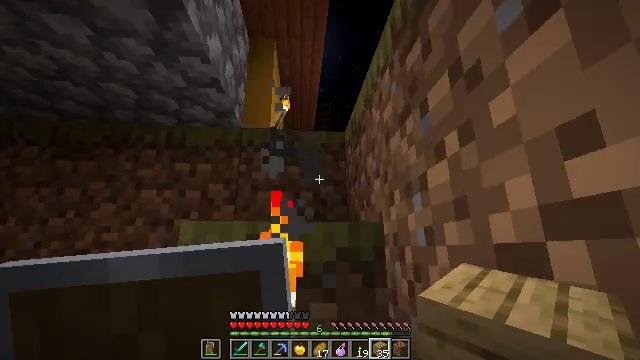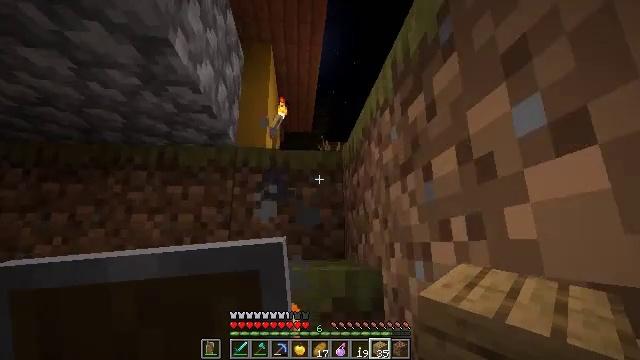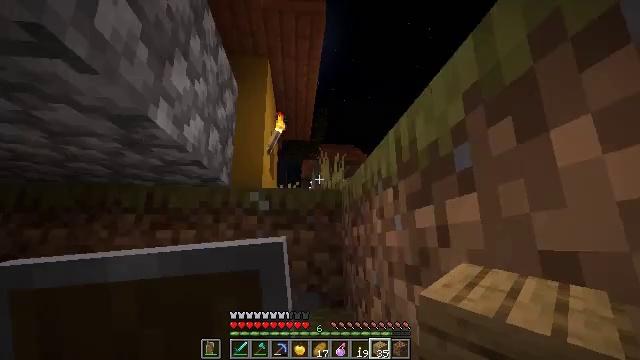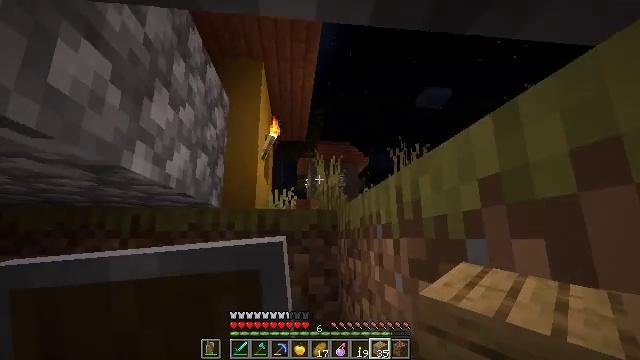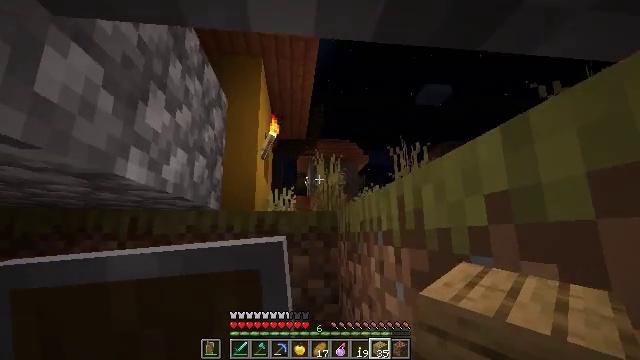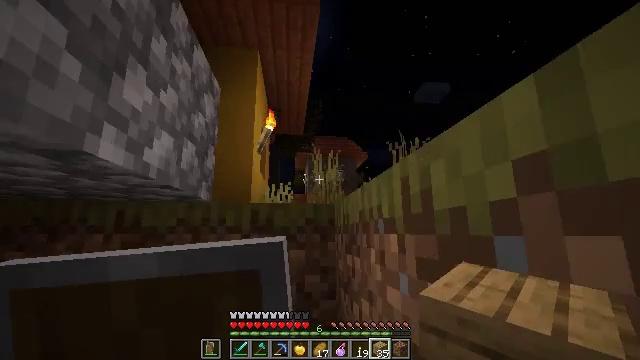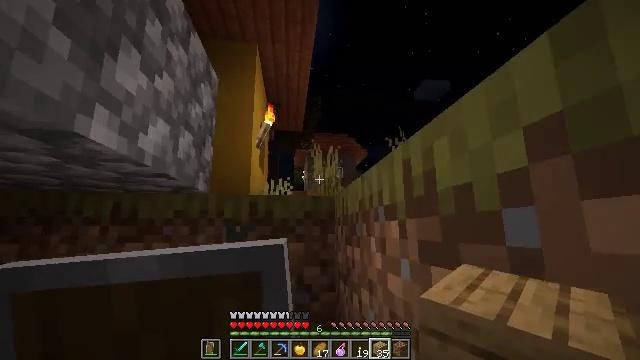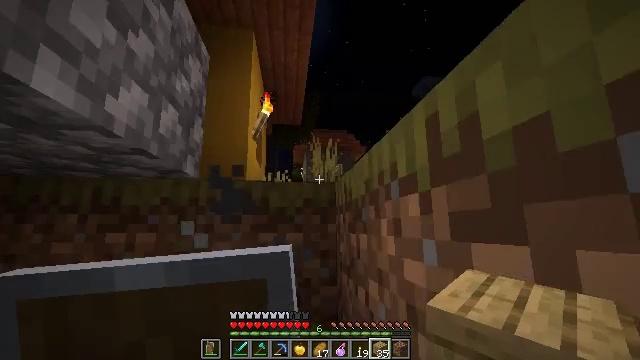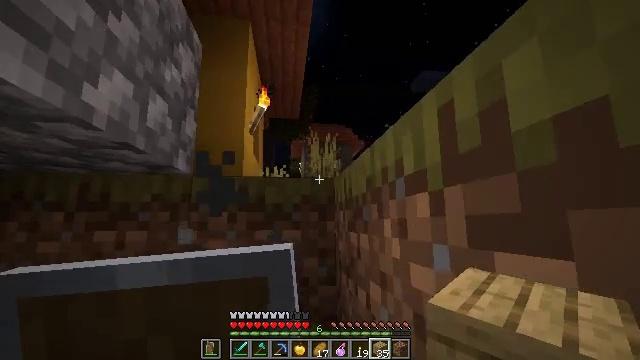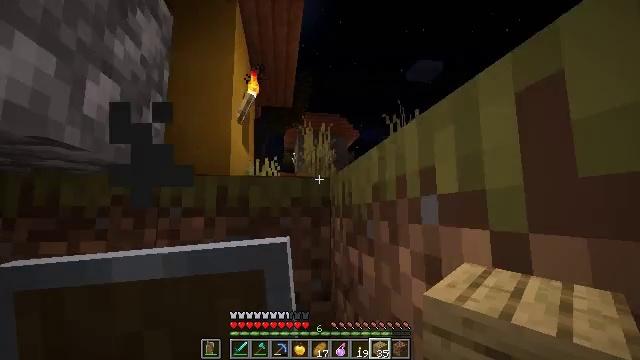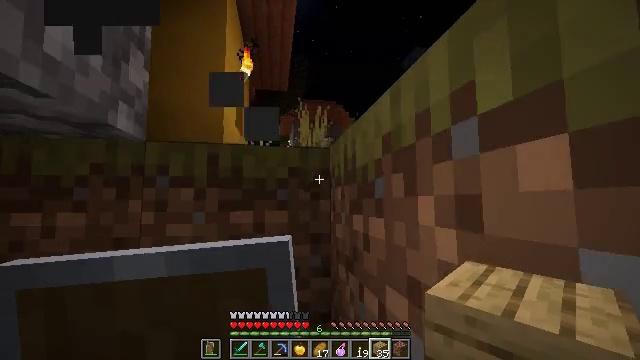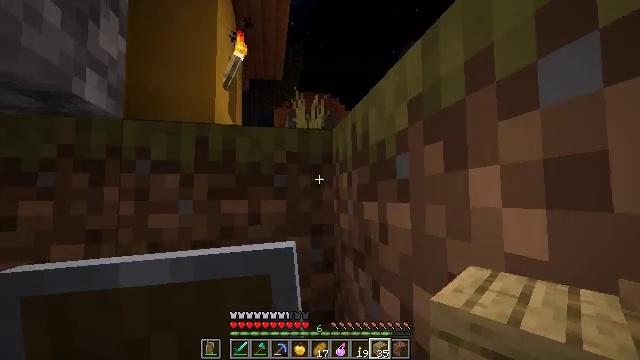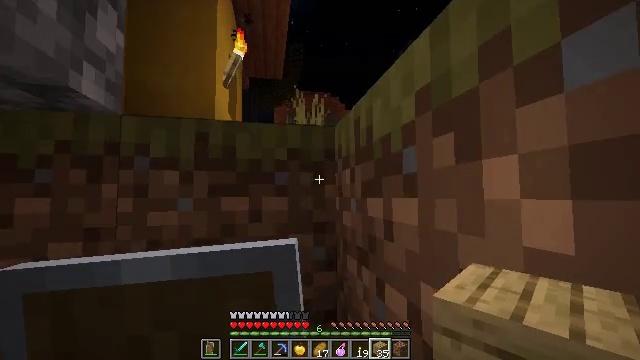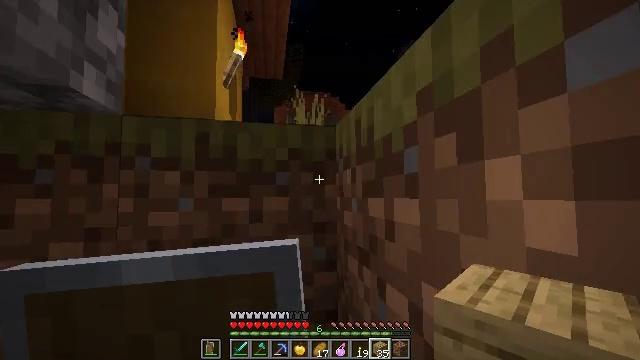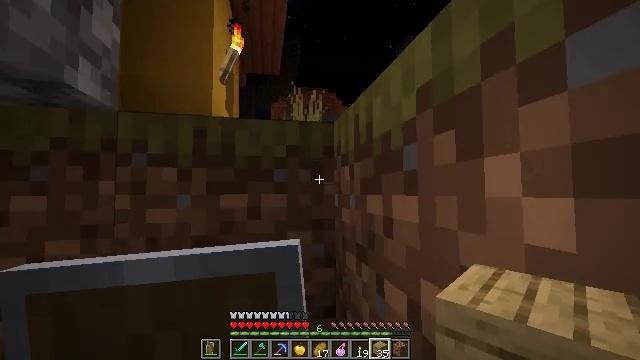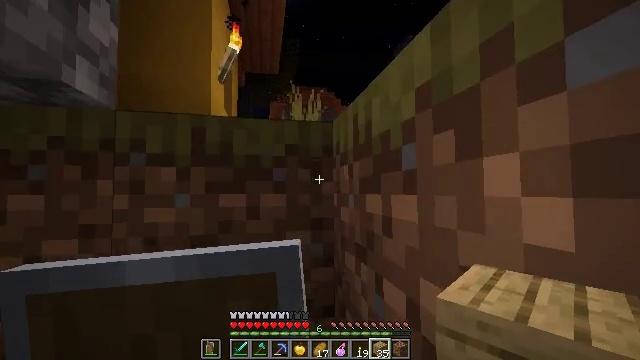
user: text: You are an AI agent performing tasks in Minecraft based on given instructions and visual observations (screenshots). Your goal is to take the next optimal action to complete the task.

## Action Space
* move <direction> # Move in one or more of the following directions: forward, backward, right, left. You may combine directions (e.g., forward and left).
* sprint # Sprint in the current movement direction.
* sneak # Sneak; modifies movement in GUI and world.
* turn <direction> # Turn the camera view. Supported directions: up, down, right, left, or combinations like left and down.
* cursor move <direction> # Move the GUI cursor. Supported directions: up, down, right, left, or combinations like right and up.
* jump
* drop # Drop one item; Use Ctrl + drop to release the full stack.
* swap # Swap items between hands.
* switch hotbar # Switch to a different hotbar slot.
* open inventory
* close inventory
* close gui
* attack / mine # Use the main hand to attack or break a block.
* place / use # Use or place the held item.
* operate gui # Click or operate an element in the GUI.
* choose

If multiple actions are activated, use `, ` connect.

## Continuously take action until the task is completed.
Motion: motion action
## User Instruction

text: Attack the orange bed to pick it up.
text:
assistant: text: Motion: move forward, jump
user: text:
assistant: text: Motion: move forward, jump
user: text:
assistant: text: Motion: move forward, turn down, jump
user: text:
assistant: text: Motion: move forward, jump
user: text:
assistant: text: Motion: move forward
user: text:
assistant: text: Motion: move forward
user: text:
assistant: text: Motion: move forward
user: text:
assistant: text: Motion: move forward, turn down, jump
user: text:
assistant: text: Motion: move forward, turn right and down, jump
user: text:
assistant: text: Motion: move forward, turn right and down, jump
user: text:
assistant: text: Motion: move forward, turn right and down, jump
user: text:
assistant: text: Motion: move forward, jump
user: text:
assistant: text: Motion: move forward, jump
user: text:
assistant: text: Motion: move forward
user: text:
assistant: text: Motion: move forward
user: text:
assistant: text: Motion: move forward, jump
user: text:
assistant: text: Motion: move forward, jump
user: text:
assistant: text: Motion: move forward, jump
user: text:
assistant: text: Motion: move forward, jump
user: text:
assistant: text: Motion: move forward, jump
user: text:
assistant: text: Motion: move forward, jump
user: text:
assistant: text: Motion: move forward, turn right
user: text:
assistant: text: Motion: move forward, turn right and down
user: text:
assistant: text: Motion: move forward, turn right and down
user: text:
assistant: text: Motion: move forward, turn right, jump
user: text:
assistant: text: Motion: move forward, turn right, jump
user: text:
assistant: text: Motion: move forward and move left, turn right, jump
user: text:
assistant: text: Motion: move forward and move left, turn right, jump
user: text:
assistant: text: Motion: move forward and move left, turn right and down, jump
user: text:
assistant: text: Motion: move forward and move left, turn right and down, jump